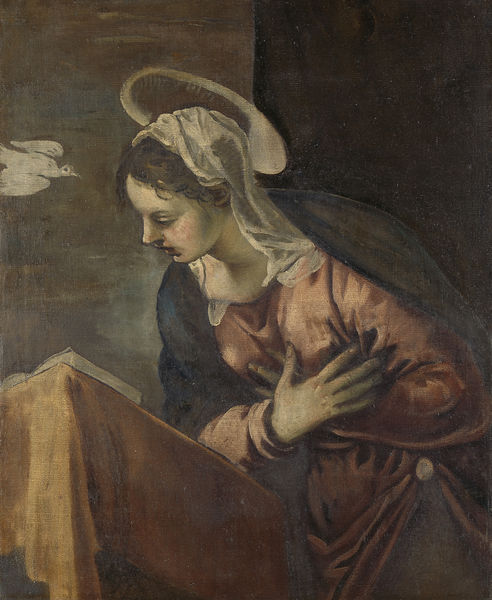
Titel: De verkondiging aan Maria; Maria
Künstler: Jacopo Tintoretto
Standort: Amsterdam
Institution: Rijksmuseum
Schlagwörter: bibel, schleier, maria, empfängnis, heiliger geist, taube, verbeugung, gebet, kopfbedeckung, verehrung